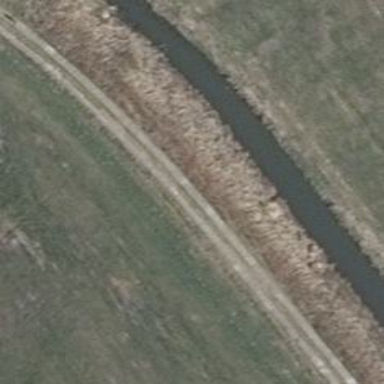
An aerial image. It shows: Track with grade 1 quality.